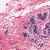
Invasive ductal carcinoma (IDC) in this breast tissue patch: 0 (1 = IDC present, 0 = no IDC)